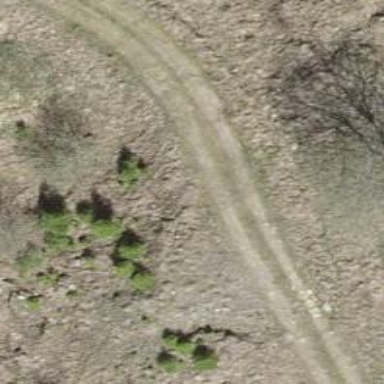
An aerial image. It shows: Track road with grass surface.